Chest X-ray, PA view. Patient: 54 years old, sex M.
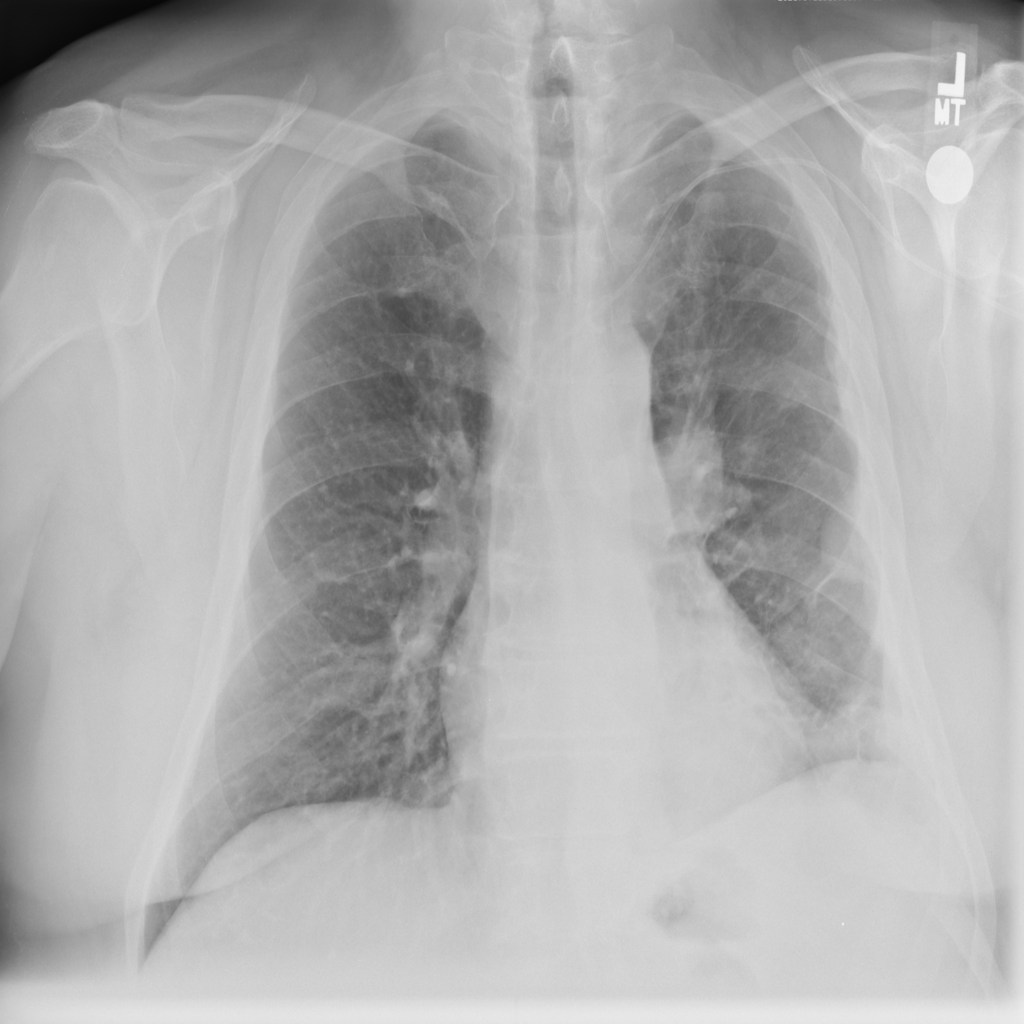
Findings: Mass